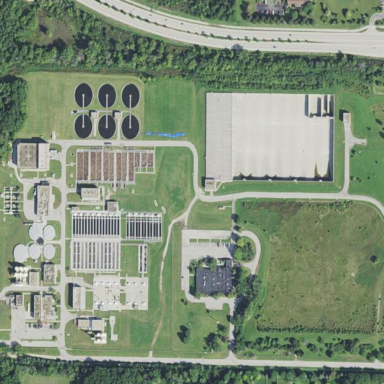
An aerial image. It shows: Wastewater plant.